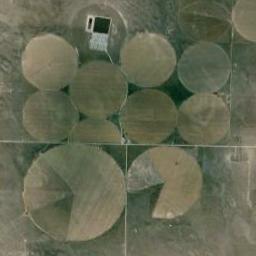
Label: circular_farmland